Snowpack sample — Loveland Pass, Silver Plume, Colorado, USA (1/12/25, 11:40 AM MST)
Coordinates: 39.66, -105.88
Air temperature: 7 °F
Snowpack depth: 140 cm
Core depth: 10 cm
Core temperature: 41 °F
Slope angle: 11°, slope face: 30°
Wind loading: high
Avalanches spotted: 2
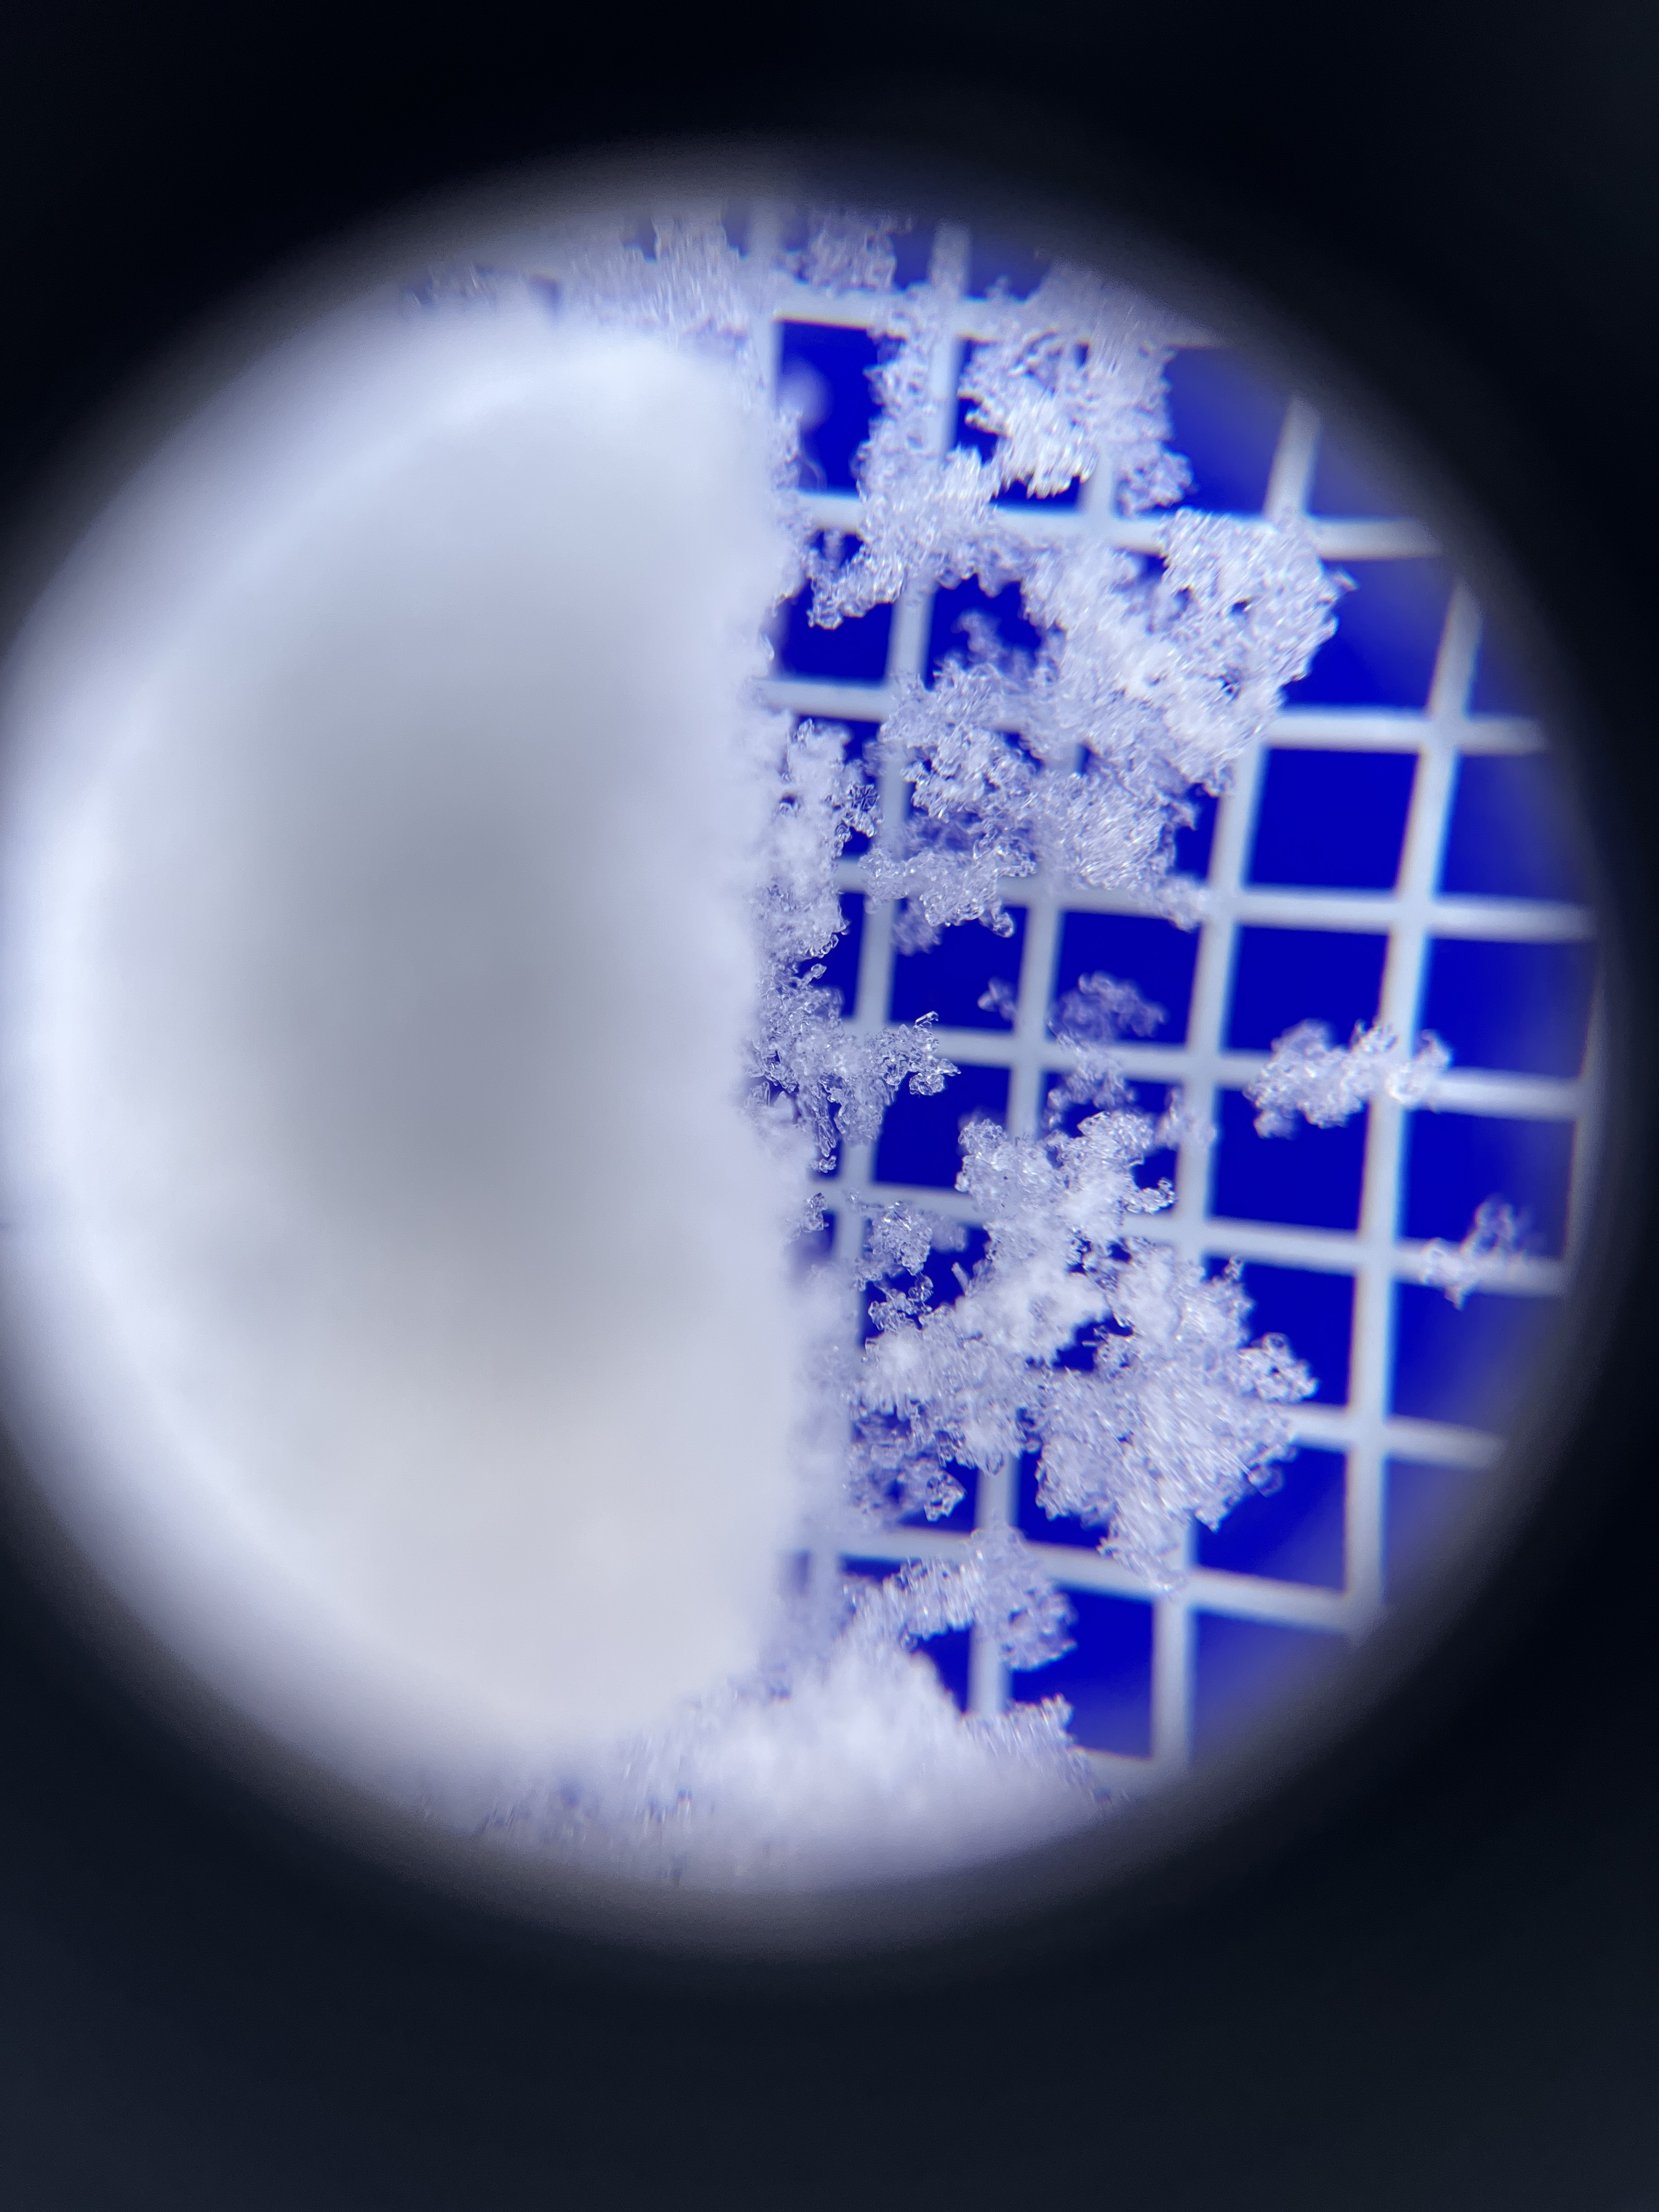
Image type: magnified_profile
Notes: Pilot using slightly modified coring method that took too large segment for snow profile picturing, advised not to use in higher level models. Two avalanche on south face nearby, partially cloudy with light snow in the last 24 hours. Lots of wind loading on eastern features.